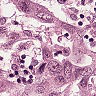
Metastatic tissue present: yes